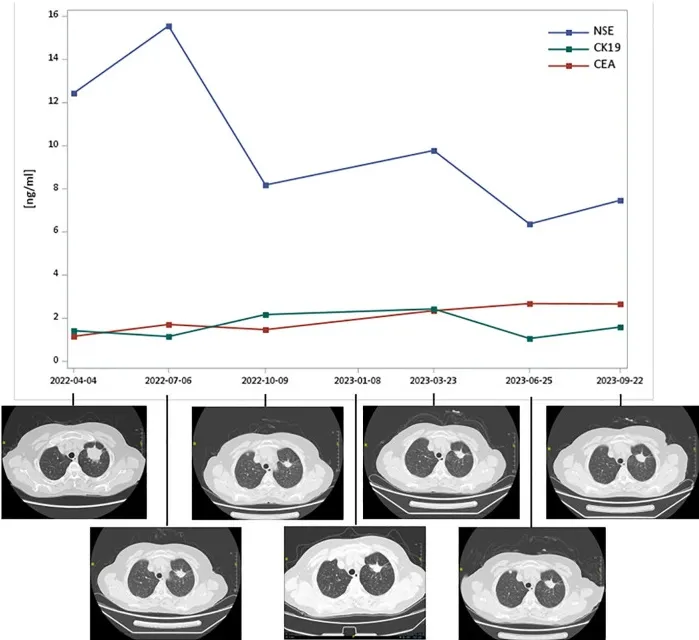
Tumor markers and thoracic computed tomography scans of Case 1 over MET TKI treatment. CEA, carcinoembryonic antigen; CK19, cytokeratin 19; NSE, neuron-specific enolase; TKI, tyrosine kinase inhibitors. Tepotinib therapy started in April 2022 and follow-up CT scan at 3-, 6-, 9-, 11-, 14- and 17-month suggested that lesions were stable.
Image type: radiology (ct)